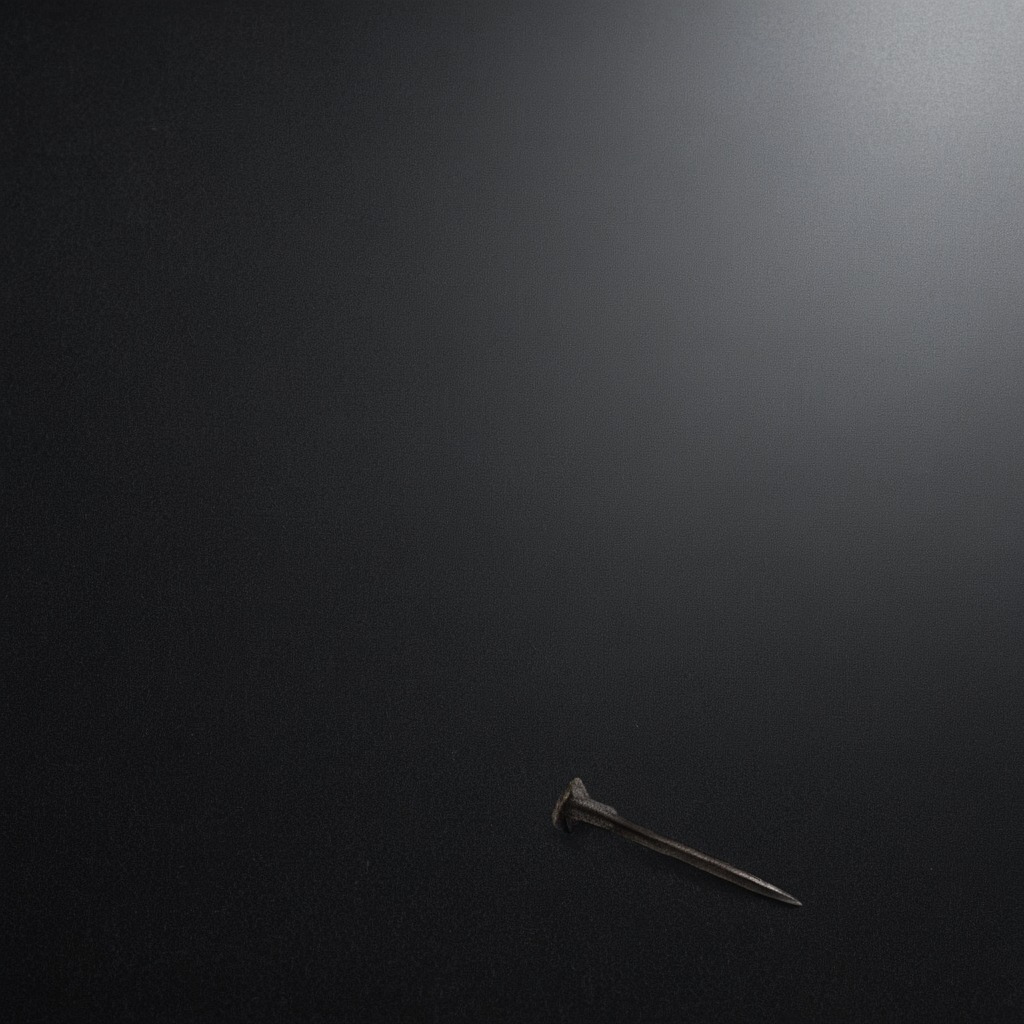
A black iron nail lies on the clean granite tabletop.